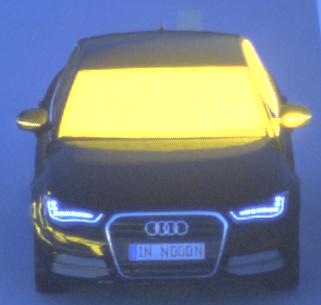
Make: Audi
Model: A6 2.0 TFSI
Detailed model: A6 (C7) Limousine
Model produced from: 2011/10
Model produced until: 2014/09
Doors: 4
Color: black
Road condition: dry road
Daytime: sunrise or sunset
Contrast: high contrast